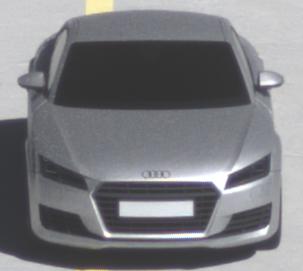
Make: Audi
Model: TT Coupé 1.8 TFSI
Detailed model: TT (8S) Coupé
Model produced from: 2015/08
Model produced until: 2018/06
Doors: 3
Color: white
Road condition: dry road
Daytime: midday
Contrast: high contrast